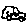
Label: car